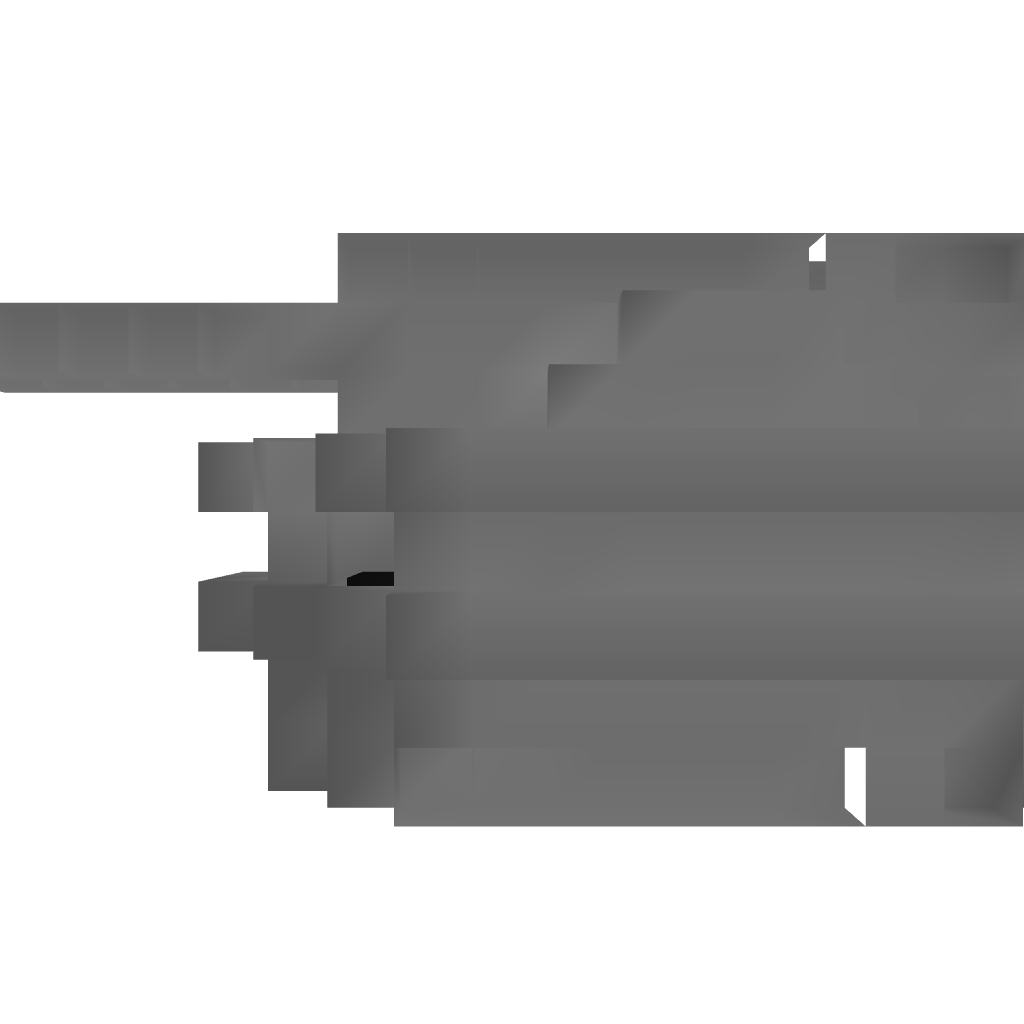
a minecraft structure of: Shootable tank !!